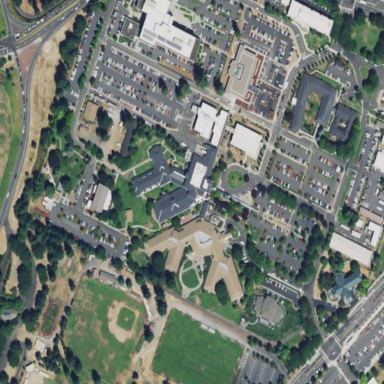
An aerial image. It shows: Hospital providing healthcare services.